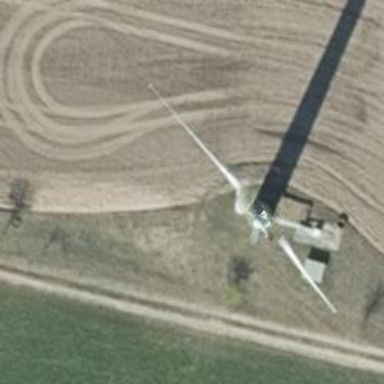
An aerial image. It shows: Wind generator using wind turbines of horizontal axis.